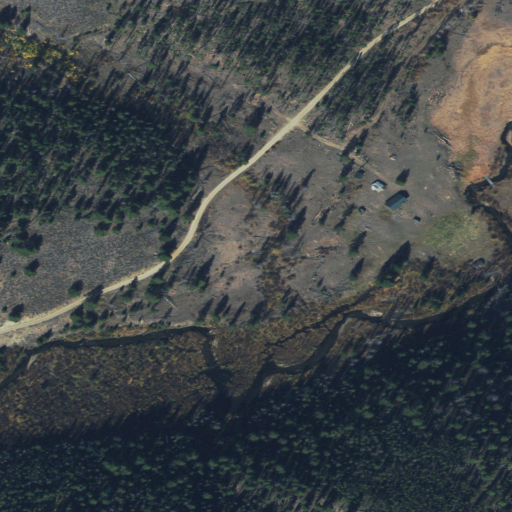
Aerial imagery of valley in Idaho named Slaughterhouse Gulch containing evergreen forest, shrub, woody wetlands, and open development